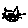
Label: cat